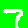
Digit: 7